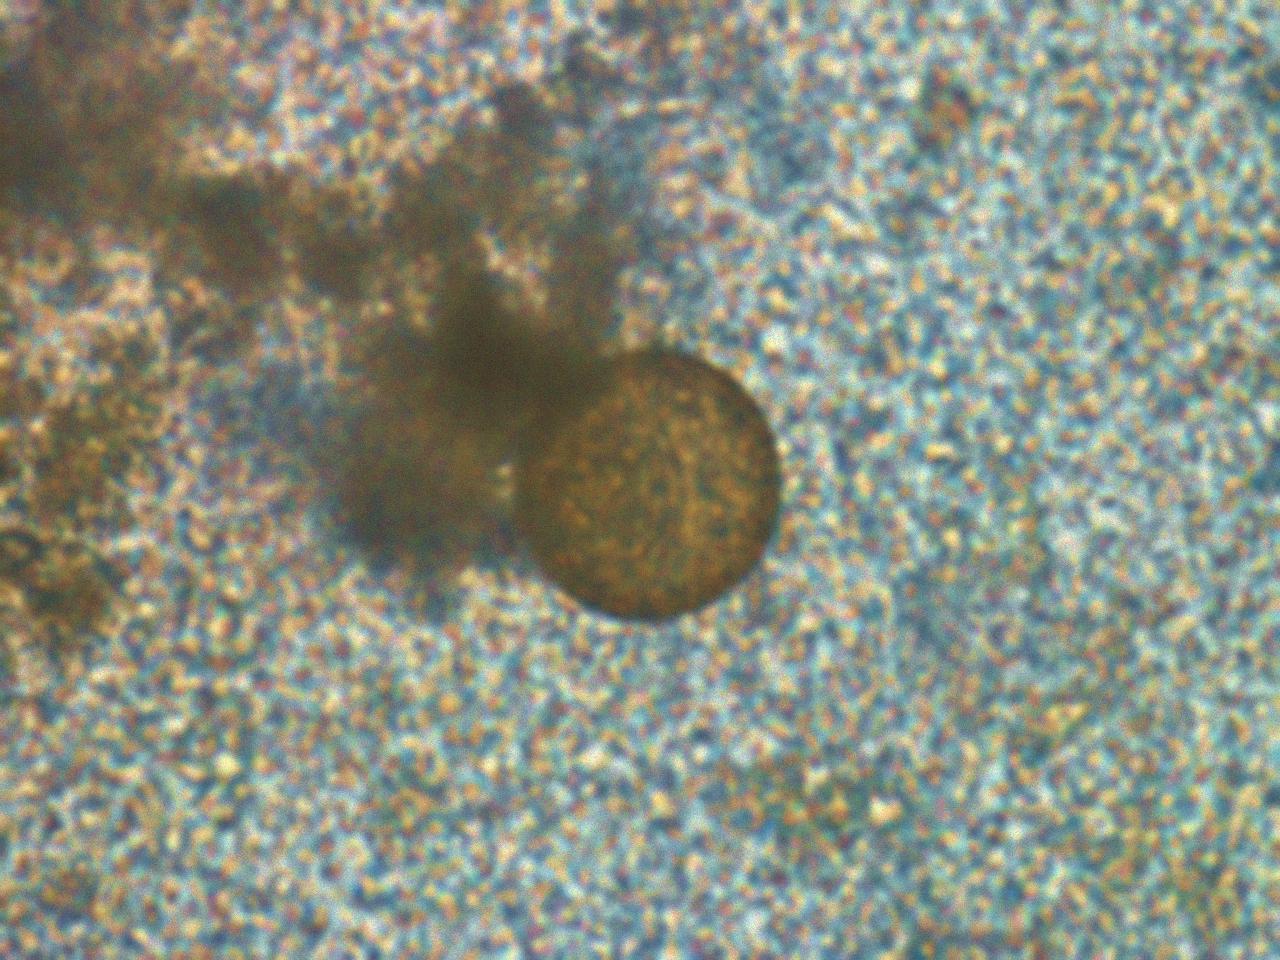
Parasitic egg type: Hymenolepis diminuta